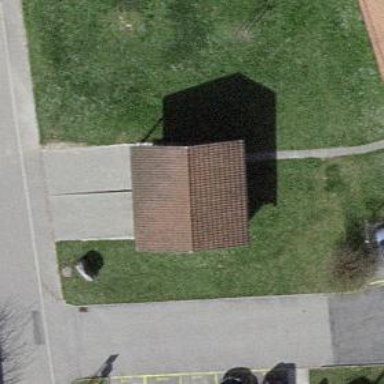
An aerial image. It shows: Garage building.